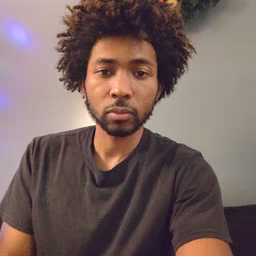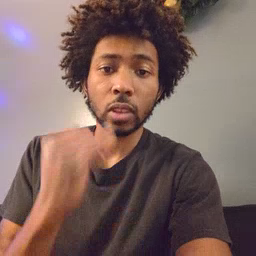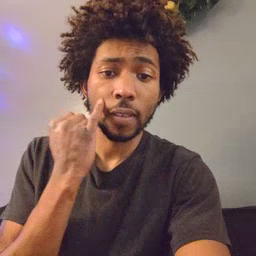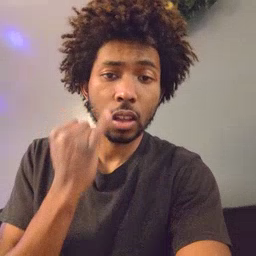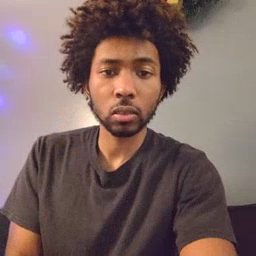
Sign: if